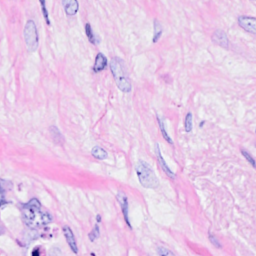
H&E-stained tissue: Breast